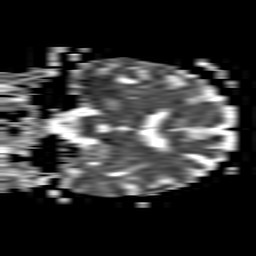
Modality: ADC
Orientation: coronal
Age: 80
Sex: female
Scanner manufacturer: philips
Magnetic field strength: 1.5 T
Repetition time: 3.392 s
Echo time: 0.06899 s